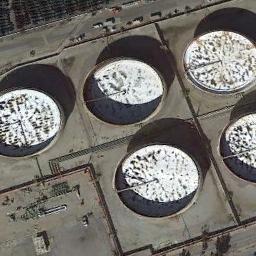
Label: storage_tank